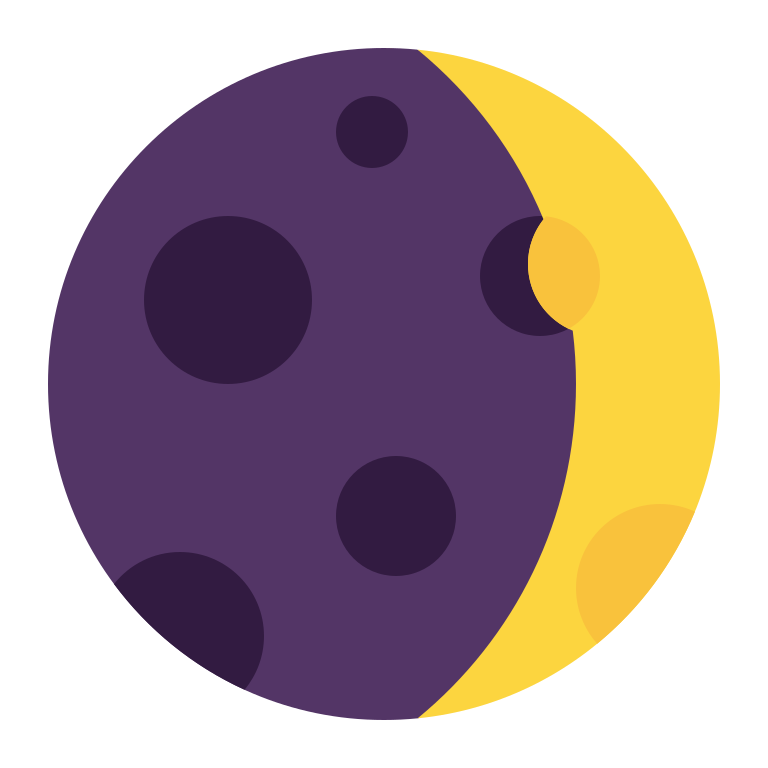
waxing crescent moon flat